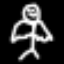
Label: angel